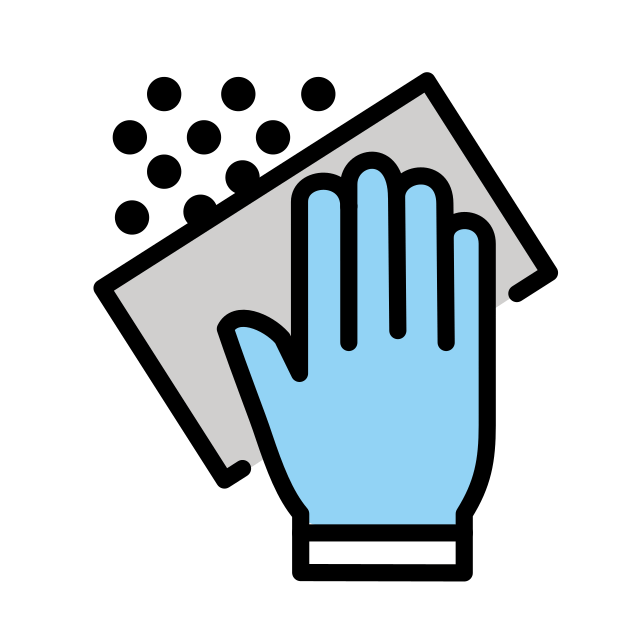
disinfect surface